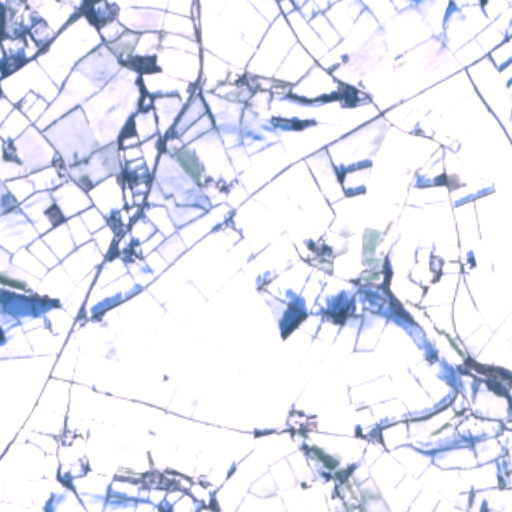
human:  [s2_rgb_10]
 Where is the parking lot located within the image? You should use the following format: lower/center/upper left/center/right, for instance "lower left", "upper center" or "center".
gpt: The parking lot is located in the upper left of the image.
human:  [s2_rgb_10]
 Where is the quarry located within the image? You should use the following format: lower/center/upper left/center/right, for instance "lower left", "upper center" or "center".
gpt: The quarry is located in the lower right of the image.
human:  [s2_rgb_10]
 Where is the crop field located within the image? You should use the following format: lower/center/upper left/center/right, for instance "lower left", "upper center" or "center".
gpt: There is no crop field in the image.